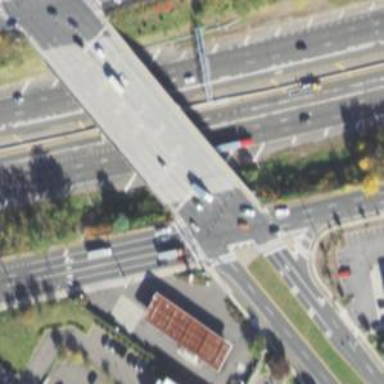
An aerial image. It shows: Secondary road crossing bridge.